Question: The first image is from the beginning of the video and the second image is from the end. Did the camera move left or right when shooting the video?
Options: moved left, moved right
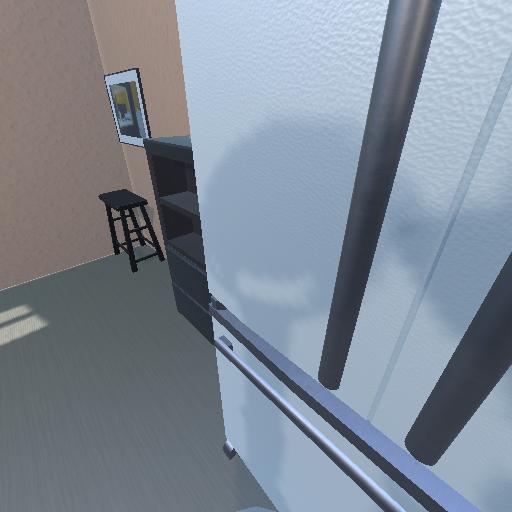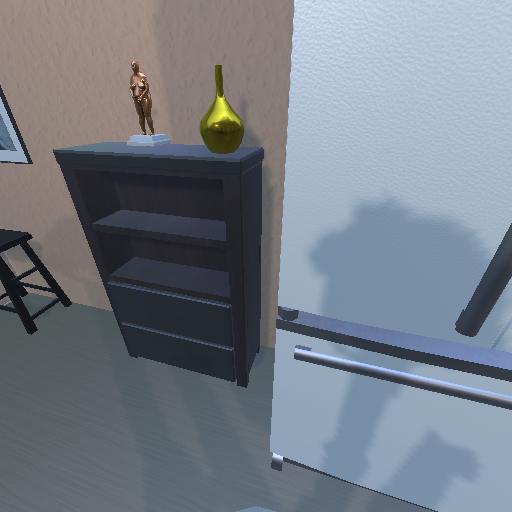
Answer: moved left